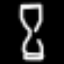
Label: hourglass